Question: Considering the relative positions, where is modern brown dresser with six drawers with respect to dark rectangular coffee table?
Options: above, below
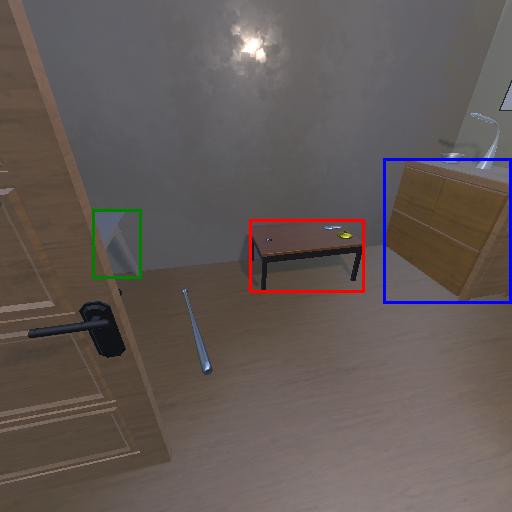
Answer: above